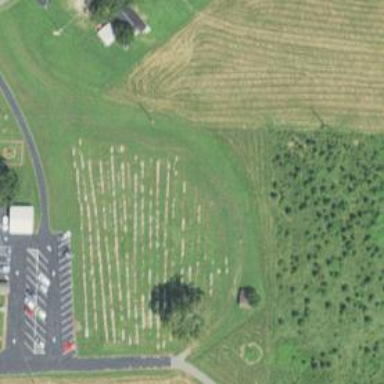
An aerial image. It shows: Cemetery.